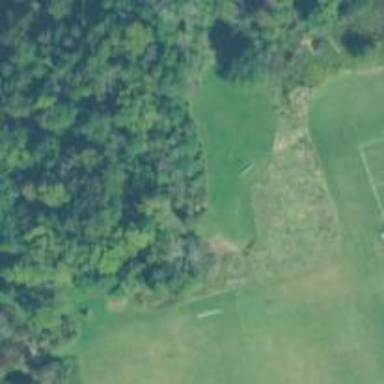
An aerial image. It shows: Disc golf basket.